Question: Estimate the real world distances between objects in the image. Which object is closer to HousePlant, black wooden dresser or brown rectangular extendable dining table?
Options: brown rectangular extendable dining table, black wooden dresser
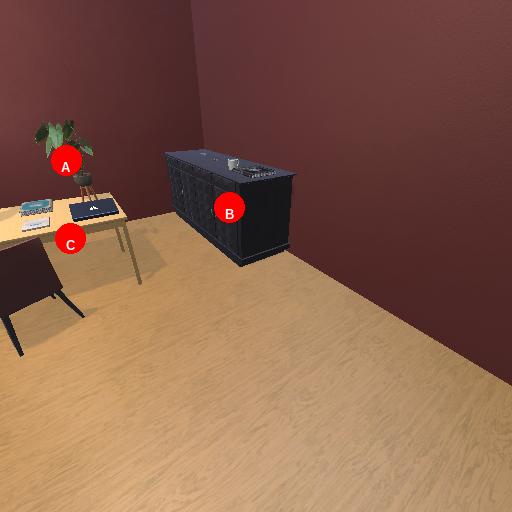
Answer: brown rectangular extendable dining table